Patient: sex M, age 85
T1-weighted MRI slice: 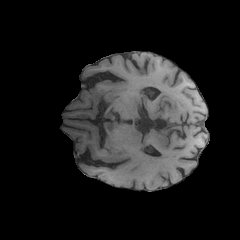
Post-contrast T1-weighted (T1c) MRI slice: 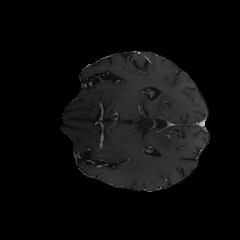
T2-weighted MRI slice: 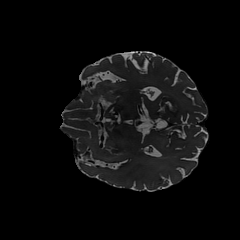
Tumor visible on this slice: no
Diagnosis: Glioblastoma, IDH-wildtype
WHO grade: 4